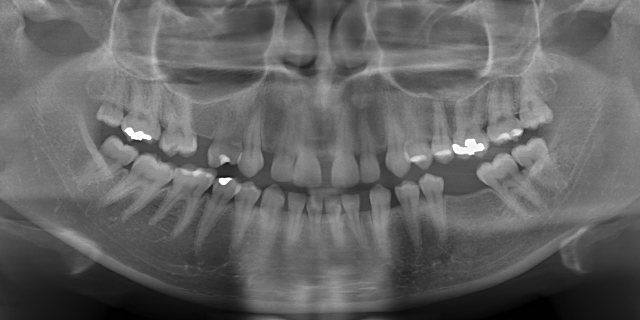
adult